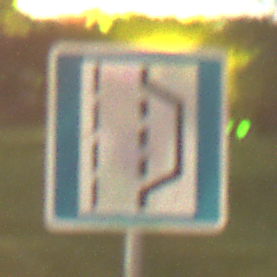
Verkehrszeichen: NothalteUndPannenbucht
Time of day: Night
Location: Outdoor (Suburban)
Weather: Clear
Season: NotSpecified
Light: Artificial